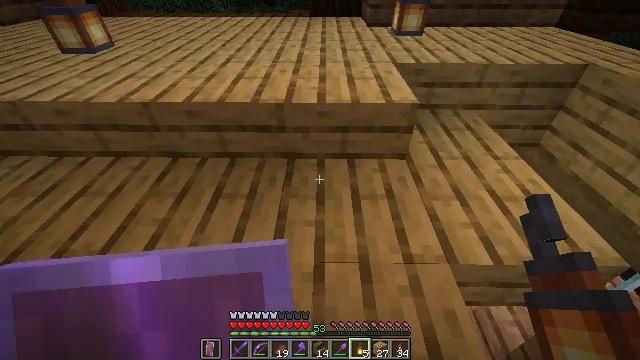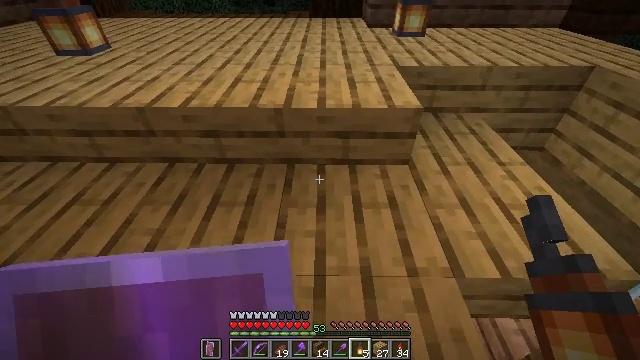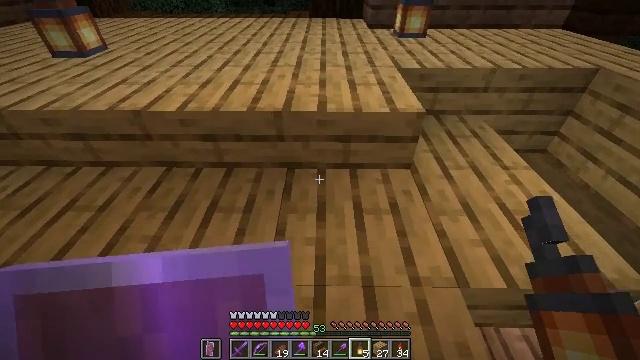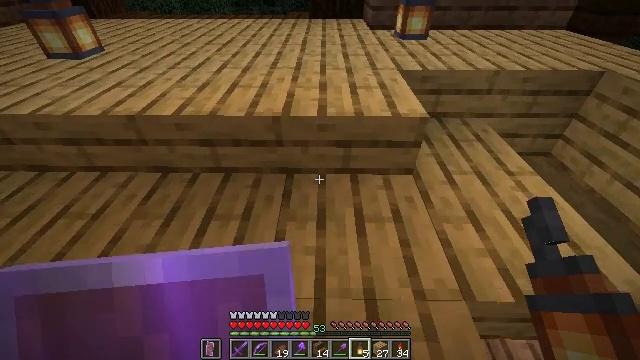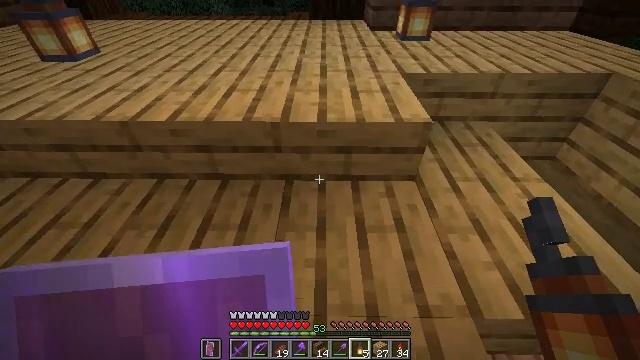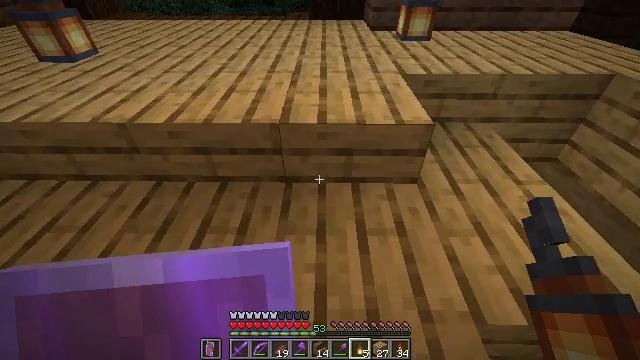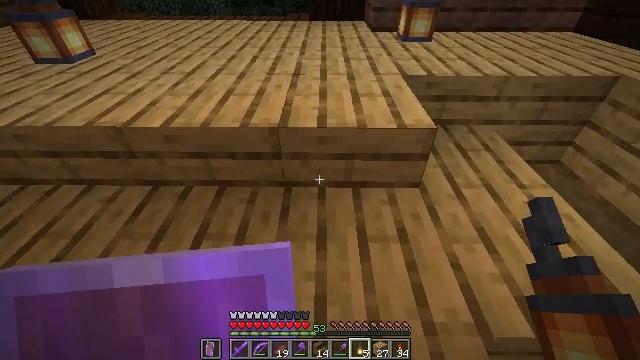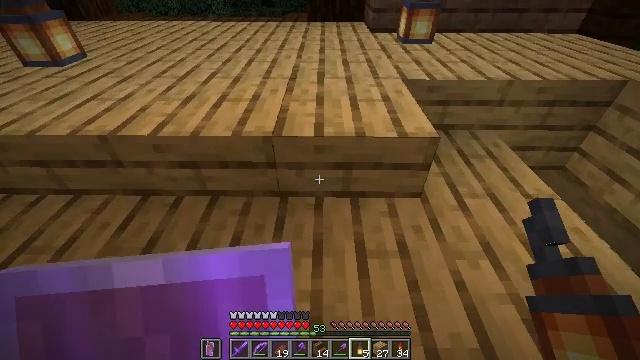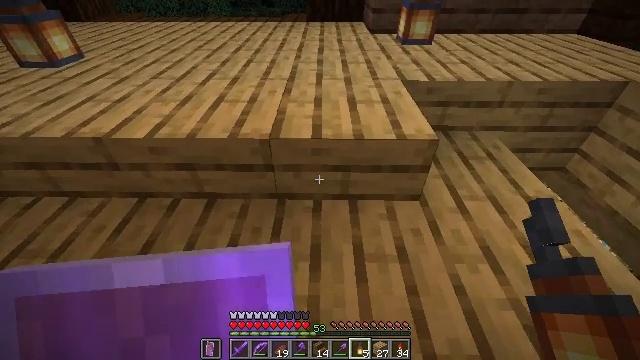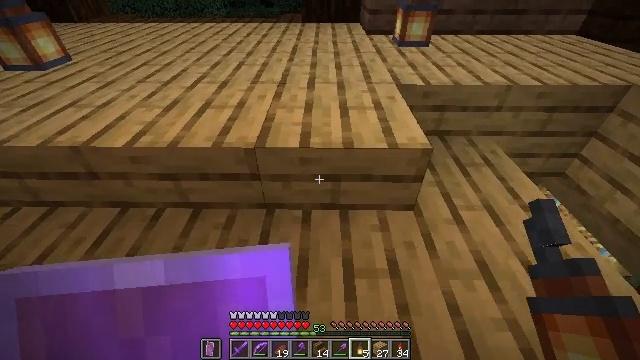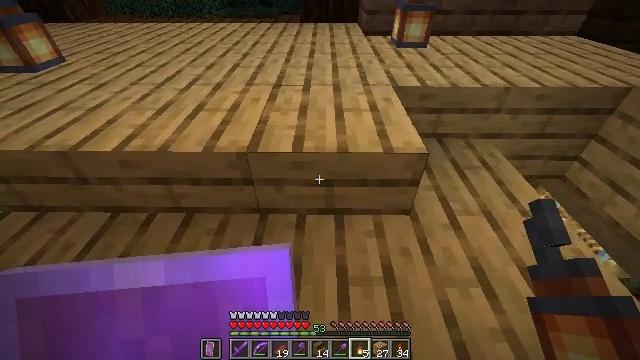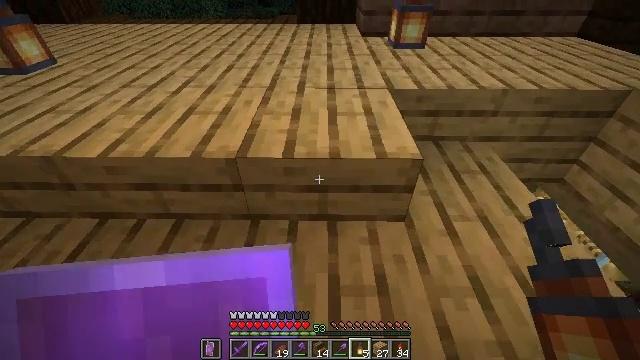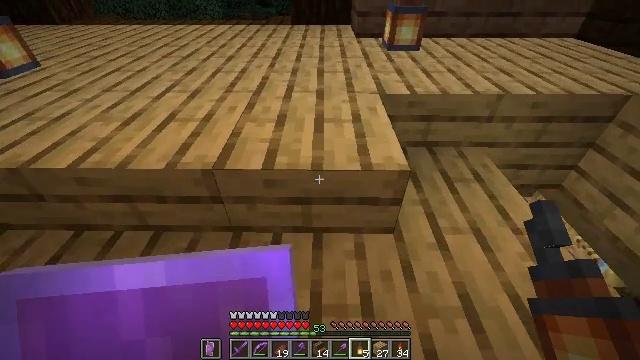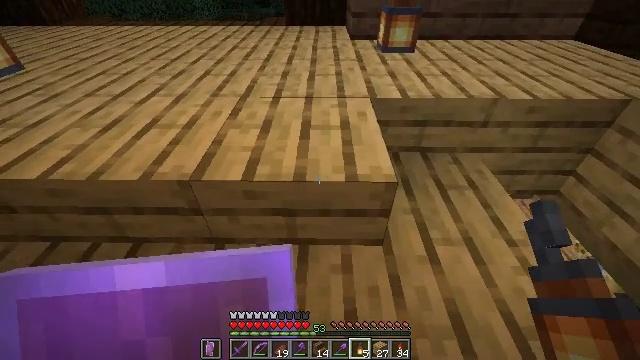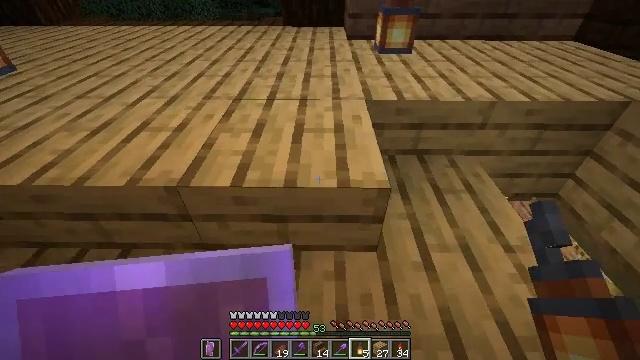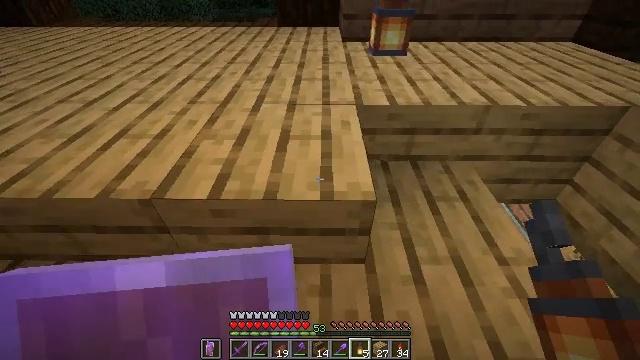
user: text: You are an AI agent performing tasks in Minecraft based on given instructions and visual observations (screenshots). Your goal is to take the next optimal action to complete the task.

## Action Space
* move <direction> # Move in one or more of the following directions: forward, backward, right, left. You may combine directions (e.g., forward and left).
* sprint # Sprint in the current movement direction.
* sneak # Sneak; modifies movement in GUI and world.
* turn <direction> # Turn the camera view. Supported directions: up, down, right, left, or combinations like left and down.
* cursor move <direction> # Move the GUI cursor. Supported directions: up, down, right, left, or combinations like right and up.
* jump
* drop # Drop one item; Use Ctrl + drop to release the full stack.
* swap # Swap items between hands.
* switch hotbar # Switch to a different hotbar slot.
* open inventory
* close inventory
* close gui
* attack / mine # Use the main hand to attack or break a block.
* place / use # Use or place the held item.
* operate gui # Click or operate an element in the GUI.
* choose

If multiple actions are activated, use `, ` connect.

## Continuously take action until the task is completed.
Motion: motion action
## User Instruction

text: Recycle the crafting table.
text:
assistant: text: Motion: move forward, sneak
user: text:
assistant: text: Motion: move forward, sneak
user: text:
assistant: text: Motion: move forward, sneak
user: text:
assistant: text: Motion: move forward, sneak
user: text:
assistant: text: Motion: move forward, sneak
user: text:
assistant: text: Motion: move forward, sneak
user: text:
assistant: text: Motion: move forward and move right, sneak
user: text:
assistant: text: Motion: move forward and move right, sneak
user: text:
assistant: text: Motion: move forward and move right, sneak
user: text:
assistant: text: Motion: move forward and move right, sneak
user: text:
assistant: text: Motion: move forward and move right, sneak
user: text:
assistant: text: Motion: move forward and move right, sneak
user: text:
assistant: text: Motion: move forward and move right, sneak
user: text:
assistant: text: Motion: move forward and move right, sneak
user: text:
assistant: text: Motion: move forward and move right, sneak
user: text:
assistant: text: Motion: move forward, sneak
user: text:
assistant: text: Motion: move forward, sneak
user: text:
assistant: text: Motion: move forward, sneak
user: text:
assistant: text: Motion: move forward, sneak
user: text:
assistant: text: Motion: move forward, sneak
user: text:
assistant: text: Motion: move forward, sneak
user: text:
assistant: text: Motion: move forward, sneak
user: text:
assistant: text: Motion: sneak
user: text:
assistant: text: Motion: sneak
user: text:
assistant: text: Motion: sneak
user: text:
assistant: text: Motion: sneak
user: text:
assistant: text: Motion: sneak
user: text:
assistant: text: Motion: sneak
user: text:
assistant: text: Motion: sneak
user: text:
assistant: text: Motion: sneak